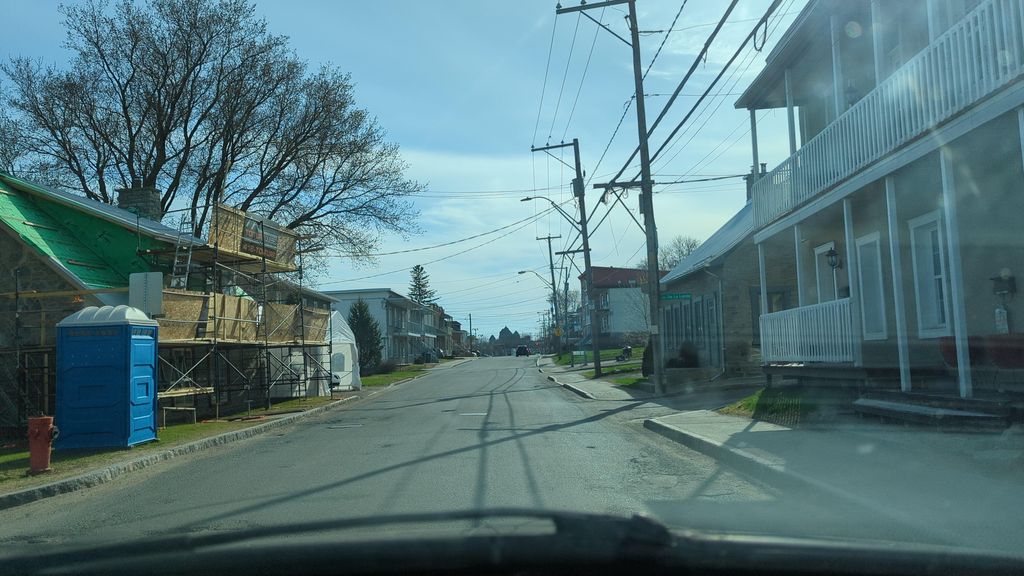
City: quebec_city